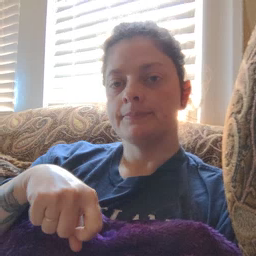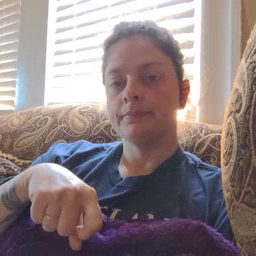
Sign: bug